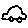
Label: car